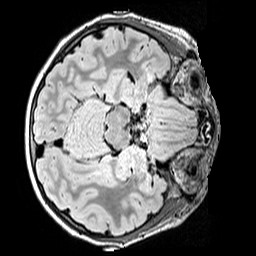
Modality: FLAIR
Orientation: axial
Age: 11
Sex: male
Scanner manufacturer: siemens
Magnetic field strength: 3 T
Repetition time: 5 s
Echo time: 0.388 s